Question: I need help figuring out the magical incantation necessary to get usable information in LLDB.
I have some strange behavior that I'm trying to debug, and I can reliably reproduce the issue but I don't yet understand the underlying cause. I noticed there was an exception being thrown, and so I added an exception breakpoint to Xcode.
Exception:
> CoreData: error: Serious application error. An exception was caught
from the delegate of NSFetchedResultsController during a call to
-controllerDidChangeContent:. *** -[__NSArrayM objectAtIndex:]: index 2 beyond bounds for empty array with userInfo (null)
So, with my breakpoint in place I get the following stack trace:

This looks super helpful! It looks like there's some funkiness going on with UICollectionViewFlowLayout for the reusable header views... now I just need to... oh. crap. wait. what?
'po <some memory address>''frame variable'<URL>
The way I read this stack trace is:
1. (Frame 14) The fetched results controller has picked up a managed object context change, and calls it's delegate
2. (Frame 13) The FRC delegate, an instance of FHMemberDirectory, send the message -memberDirectoryDidChangeContent:completion: to the view controller FHMemberDirectoryViewController, which is a subclass of UICollectionViewController
3. (Frame 12) The view controller calls -performBatchUpdates:completion: on it's UICollectionView instance
4. (Frames 10 - 1) Private Apple stuff happens to try and layout the collection view on screen; I think!
... Please let me know if I've missed something glaringly obvious! This question is about debugging and I'm hoping another set of eyes or more expertise can enlighten me.
To my untrained eye, this seems like a bug buried in Apple's code, but I still need to figure out a way to work around it. This gist of my problem is understanding how to get useful information from LLDB console in code that is not under my direct control.
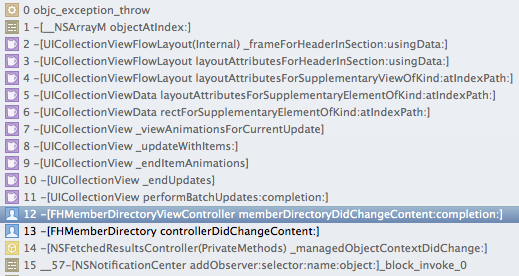
Answer: From my experimentation and research, the answer is:
>
However, you can use the Objective-C runtime to swizzle method implementations and jump into a deep stack trace, therefore giving you a handle to the arguments and return values.

Now I have access to the arguments passed in at frames 3 and 5!
(It turns out the argument of '...usingData:' is a private Apple class. I was able to dig up more about the class <URL>.